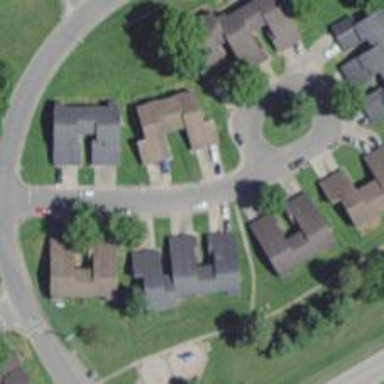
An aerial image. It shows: Residential road with separate asphalt sidewalk.